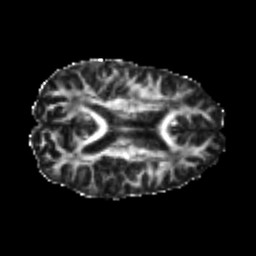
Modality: FA
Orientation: axial
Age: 21
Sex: female
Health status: healthy
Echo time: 0.074 s